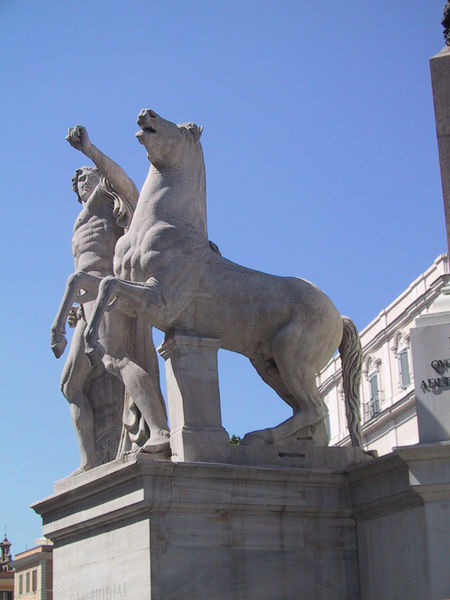
Titel: Piazza del Quirinale, Dioskurenstatuen aus den Konstantinsthermen und Obelisk vom Augustus-Mausoleum
Standort: Rom, Piazza del Quirinale (EU - I - Latium)
Schlagwörter: blau, himmel, kopf, körper, mann, nackt, schatten, umhang, weiß, licht, marmor, säule, gebäude, haus, arm, sockel, stein, bild, häuser, sonne, haare, locke, pferd, skulptur, statue, schwanz, schweif, bein, schrift, krieg, kraft, podest, foto, antike, denkmal, faust, dynamik, schimmel, rom, reiterstandbild, statur